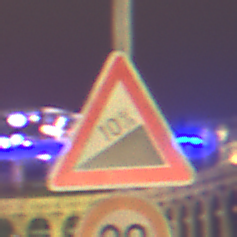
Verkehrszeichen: Steigung10
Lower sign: Geschwindigkeit20
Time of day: Night
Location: Outdoor (Urban)
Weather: Overcast
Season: NotSpecified
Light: Artificial